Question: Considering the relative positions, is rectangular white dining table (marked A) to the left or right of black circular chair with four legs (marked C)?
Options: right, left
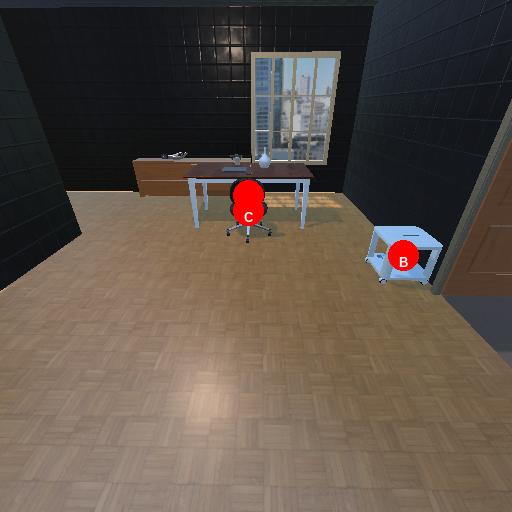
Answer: right